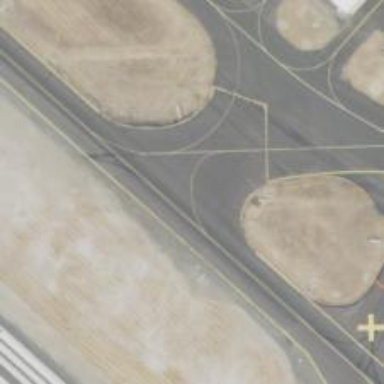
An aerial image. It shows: Taxiway at the airport with asphalt surface.